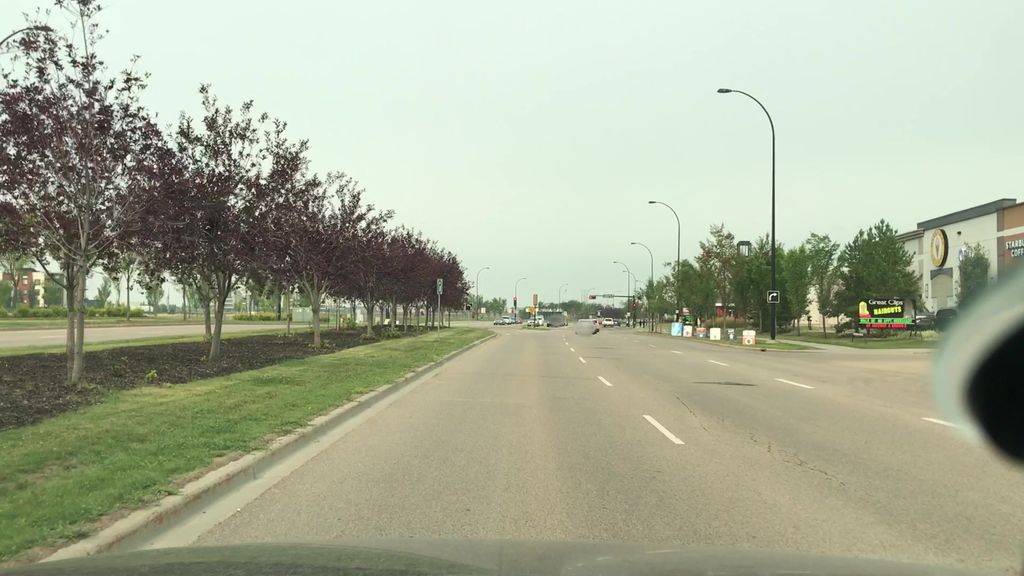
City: edmonton